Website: apple
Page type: customer-info-address
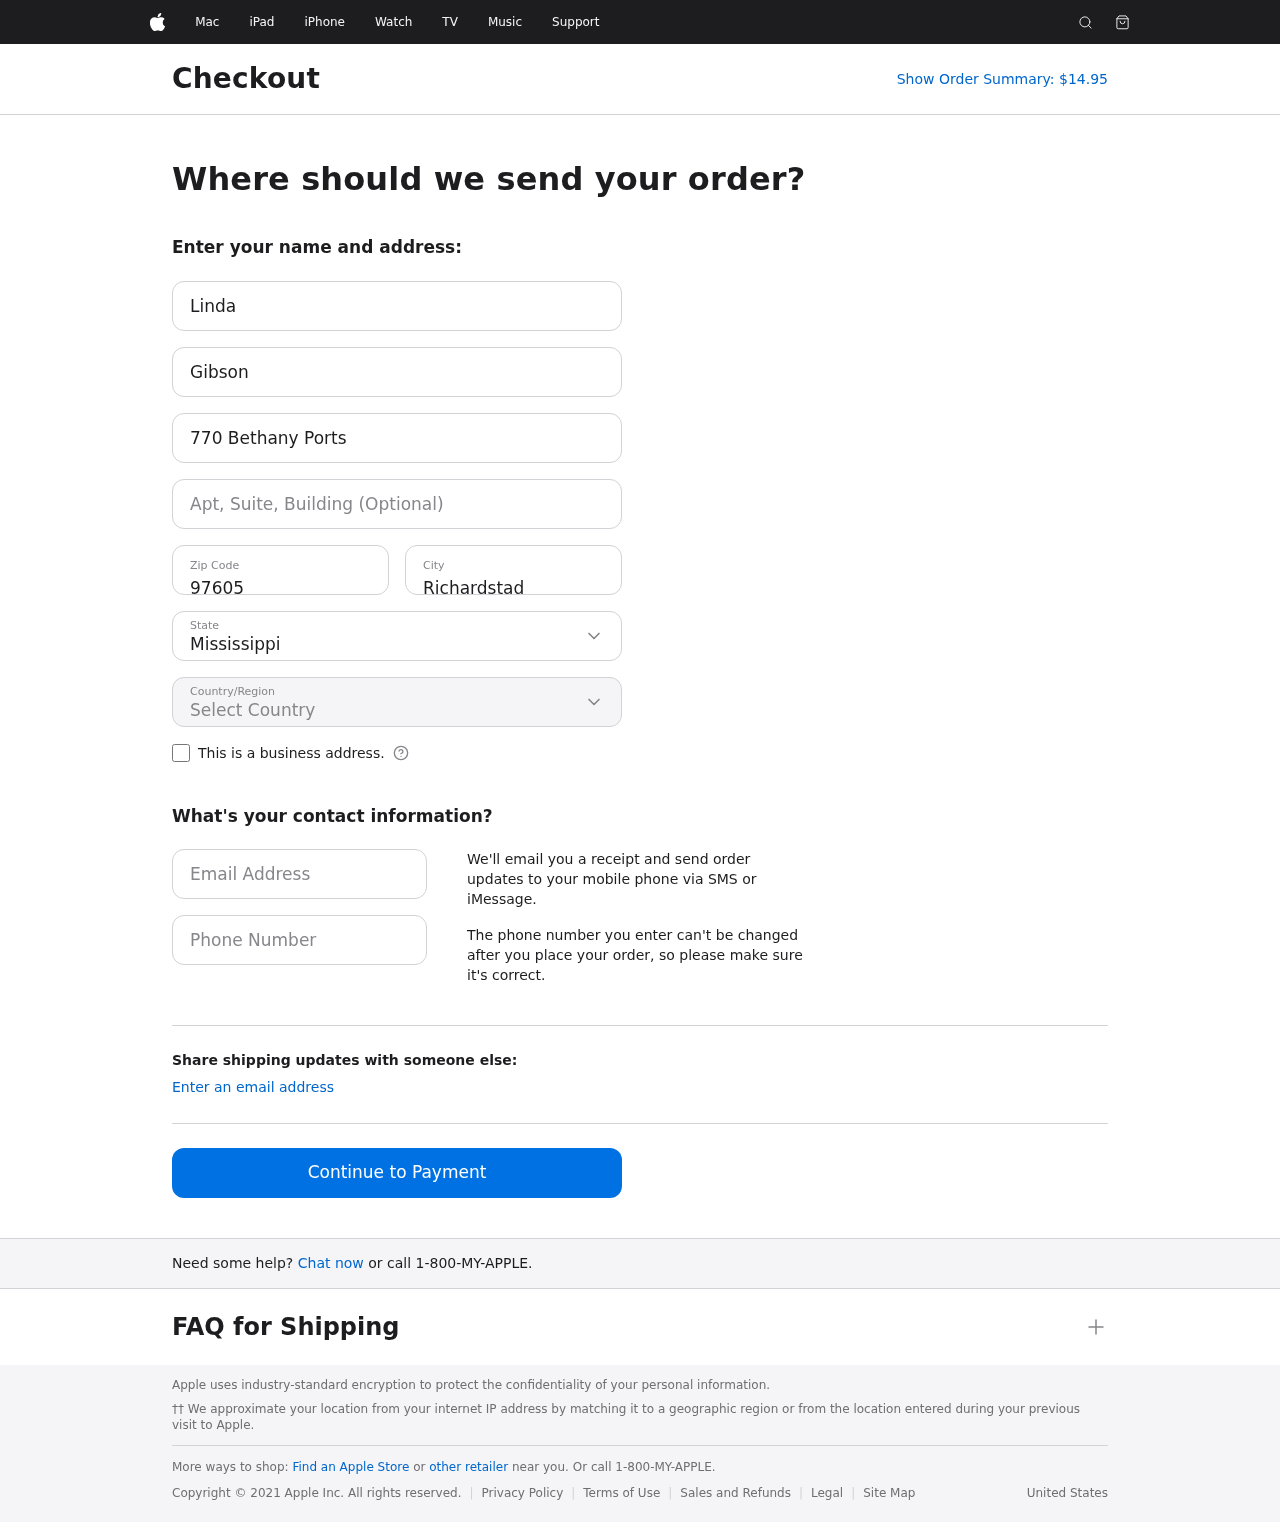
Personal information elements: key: PII_CITY
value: Richardstad
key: PII_COUNTRY
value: United States
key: PII_EMAIL
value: linda.gibson@hotmail.com
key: PII_FIRSTNAME
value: Linda
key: PII_LASTNAME
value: Gibson
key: PII_PHONE
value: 3083787590
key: PII_POSTCODE
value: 97605
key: PII_STATE
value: Mississippi
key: PII_STREET
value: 770 Bethany Ports
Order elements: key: ORDER_TOTAL
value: Show Order Summary: $14.95